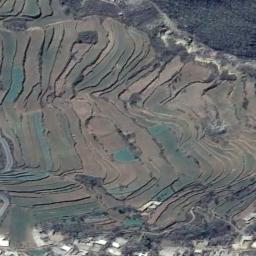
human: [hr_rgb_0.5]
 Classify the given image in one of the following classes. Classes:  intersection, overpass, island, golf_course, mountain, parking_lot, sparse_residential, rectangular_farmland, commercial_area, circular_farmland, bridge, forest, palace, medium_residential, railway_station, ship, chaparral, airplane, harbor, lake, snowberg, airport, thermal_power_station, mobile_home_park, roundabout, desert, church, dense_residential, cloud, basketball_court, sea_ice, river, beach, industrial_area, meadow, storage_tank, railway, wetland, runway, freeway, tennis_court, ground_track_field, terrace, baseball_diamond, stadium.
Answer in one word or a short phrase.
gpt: terrace